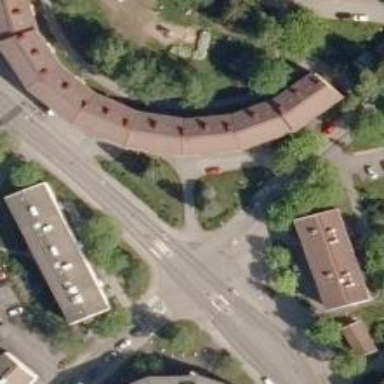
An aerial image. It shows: Uncontrolled road crossing with pedestrian island.